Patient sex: F
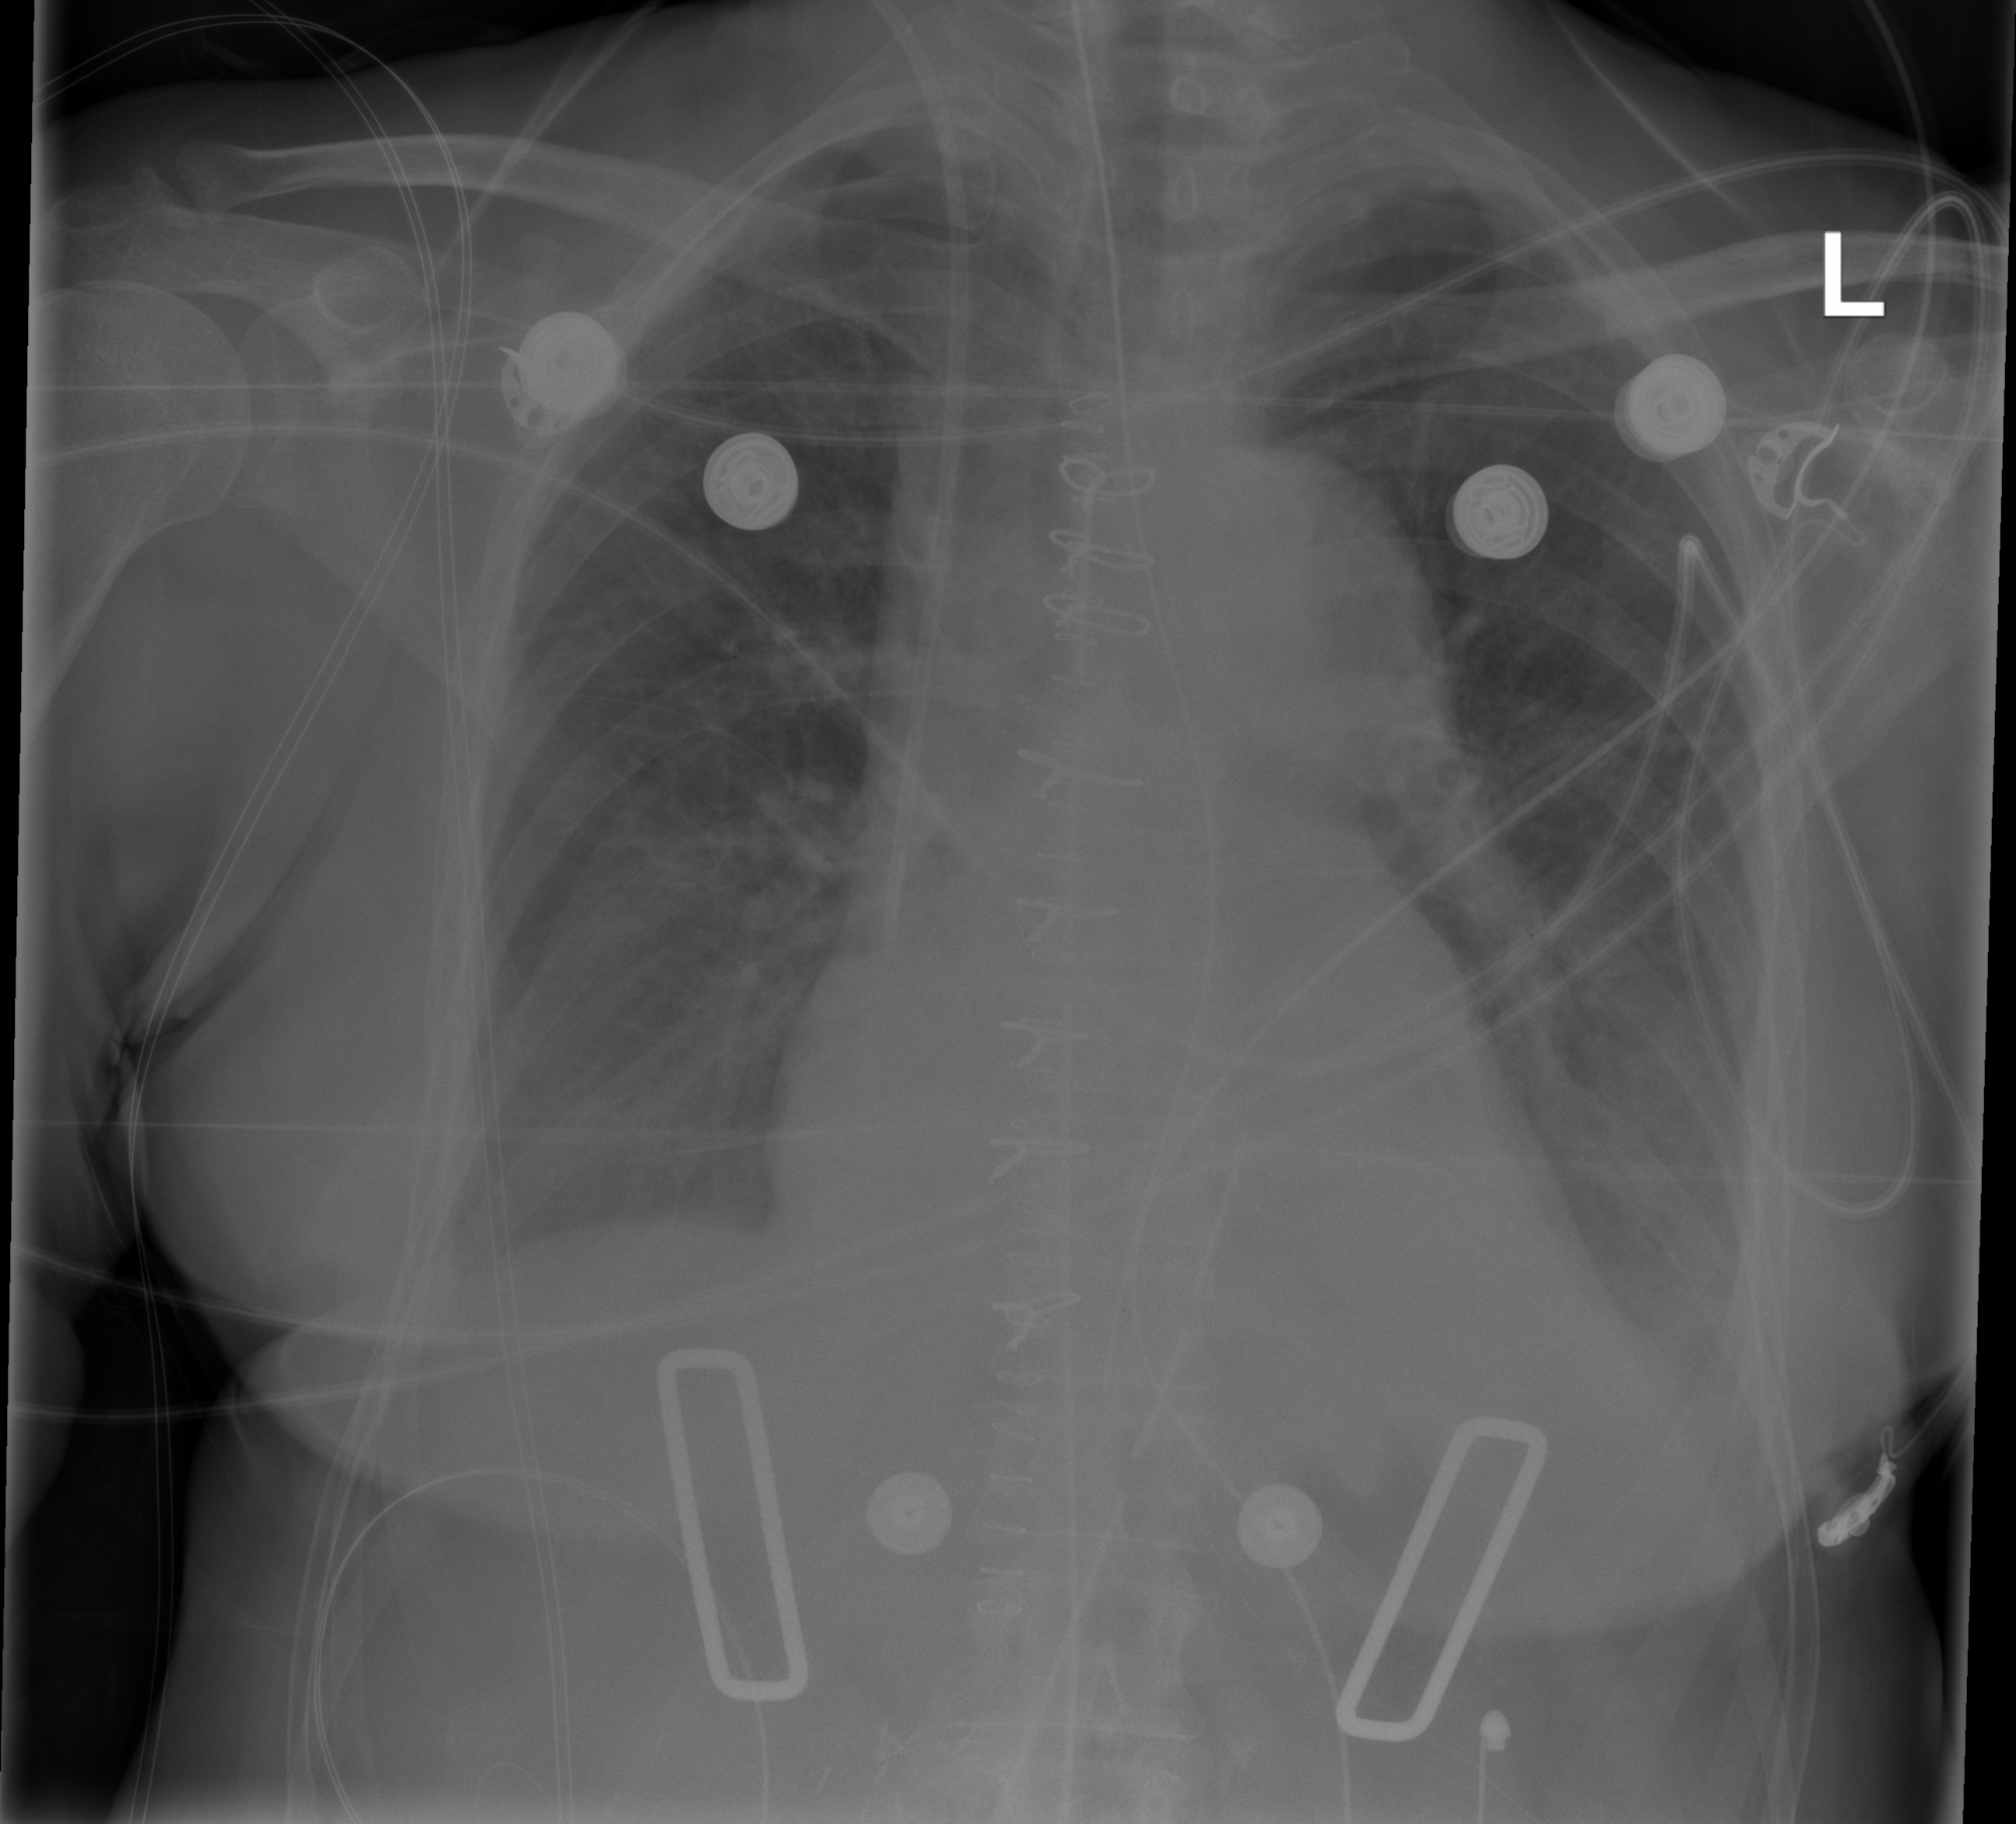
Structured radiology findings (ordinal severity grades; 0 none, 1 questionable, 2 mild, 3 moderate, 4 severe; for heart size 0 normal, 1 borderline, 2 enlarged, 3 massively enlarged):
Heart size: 2
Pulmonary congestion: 0
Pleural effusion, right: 0
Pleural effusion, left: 2
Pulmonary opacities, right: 0
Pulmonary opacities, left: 0
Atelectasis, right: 0
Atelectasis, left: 2